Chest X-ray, AP view. Patient: 20 years old, sex M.
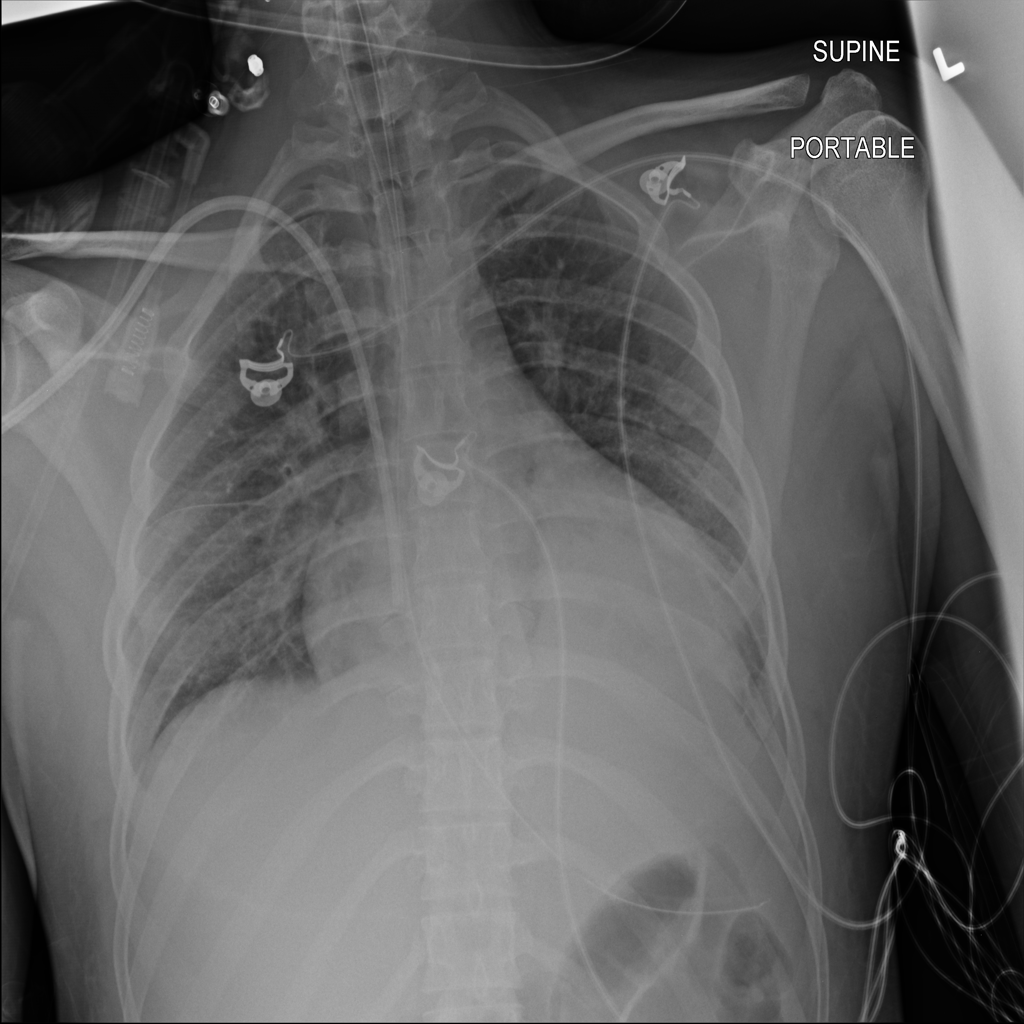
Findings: Cardiomegaly, Consolidation, Effusion